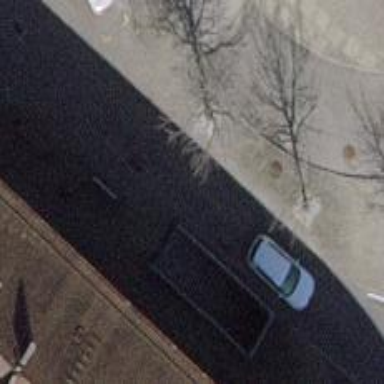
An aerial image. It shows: Taxi stand.